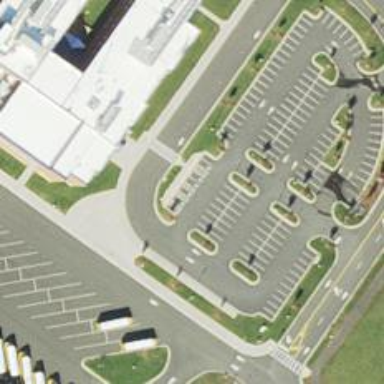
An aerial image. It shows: Parking space is available.